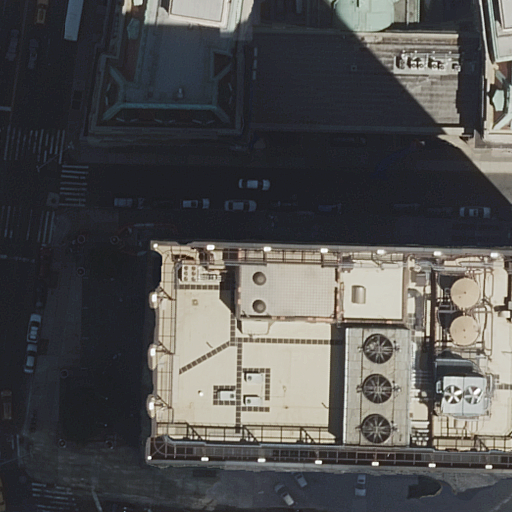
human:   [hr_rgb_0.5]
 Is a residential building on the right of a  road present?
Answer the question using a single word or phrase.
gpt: yes

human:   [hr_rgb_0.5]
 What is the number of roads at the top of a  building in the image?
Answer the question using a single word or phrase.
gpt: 3

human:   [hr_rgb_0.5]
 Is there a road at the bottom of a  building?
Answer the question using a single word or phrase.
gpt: yes

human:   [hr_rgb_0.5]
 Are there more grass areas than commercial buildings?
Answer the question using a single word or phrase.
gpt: yes

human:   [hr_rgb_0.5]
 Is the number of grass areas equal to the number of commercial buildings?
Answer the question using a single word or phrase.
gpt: no

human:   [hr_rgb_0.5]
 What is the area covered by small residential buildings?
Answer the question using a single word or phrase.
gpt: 0m2

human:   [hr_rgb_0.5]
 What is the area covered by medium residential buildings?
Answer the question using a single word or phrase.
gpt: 0m2

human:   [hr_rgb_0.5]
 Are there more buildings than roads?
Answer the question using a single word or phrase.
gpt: no

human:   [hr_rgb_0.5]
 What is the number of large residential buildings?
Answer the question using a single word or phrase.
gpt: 1

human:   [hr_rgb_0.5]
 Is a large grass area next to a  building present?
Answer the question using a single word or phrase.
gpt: no

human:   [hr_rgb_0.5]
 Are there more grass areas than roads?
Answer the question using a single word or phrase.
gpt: no

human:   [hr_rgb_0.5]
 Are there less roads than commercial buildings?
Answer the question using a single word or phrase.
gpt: no

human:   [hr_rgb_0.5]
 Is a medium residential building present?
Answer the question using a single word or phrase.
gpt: no

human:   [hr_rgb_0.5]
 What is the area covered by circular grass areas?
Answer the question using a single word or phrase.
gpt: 0m2

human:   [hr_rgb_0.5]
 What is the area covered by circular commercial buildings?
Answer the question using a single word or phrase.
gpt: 0m2

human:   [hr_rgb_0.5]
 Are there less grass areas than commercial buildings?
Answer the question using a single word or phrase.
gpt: no

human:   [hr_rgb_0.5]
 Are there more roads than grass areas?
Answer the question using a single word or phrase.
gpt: yes

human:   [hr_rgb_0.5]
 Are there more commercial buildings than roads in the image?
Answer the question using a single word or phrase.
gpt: no

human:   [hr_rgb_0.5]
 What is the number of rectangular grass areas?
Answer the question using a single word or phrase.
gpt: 2

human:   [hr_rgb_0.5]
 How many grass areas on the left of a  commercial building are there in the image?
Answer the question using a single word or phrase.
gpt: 0

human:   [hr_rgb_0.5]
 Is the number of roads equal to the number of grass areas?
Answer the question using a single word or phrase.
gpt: no

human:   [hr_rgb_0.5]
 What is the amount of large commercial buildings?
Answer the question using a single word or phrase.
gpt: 0

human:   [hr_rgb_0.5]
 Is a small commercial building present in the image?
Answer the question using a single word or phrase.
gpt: no

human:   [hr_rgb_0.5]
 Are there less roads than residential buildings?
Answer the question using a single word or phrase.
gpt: no

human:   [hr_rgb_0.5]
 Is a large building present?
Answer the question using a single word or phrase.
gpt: yes

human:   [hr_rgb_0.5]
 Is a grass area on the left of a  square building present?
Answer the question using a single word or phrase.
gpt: no

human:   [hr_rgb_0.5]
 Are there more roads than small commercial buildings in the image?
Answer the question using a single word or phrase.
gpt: yes

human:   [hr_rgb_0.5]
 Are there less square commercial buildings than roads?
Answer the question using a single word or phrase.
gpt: yes

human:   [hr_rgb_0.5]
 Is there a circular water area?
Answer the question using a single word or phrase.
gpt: no

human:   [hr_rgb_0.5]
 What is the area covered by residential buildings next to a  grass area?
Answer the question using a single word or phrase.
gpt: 1415m2

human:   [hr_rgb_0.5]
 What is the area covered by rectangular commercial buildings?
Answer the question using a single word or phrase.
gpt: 0m2

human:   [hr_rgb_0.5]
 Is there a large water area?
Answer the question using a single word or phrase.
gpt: no

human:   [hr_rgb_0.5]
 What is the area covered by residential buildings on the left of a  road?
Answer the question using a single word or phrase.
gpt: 0m2

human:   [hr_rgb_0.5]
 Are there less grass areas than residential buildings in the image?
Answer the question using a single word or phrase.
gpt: no

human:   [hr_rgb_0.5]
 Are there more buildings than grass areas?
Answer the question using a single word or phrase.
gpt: no

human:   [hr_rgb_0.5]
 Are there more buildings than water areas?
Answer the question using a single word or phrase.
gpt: yes